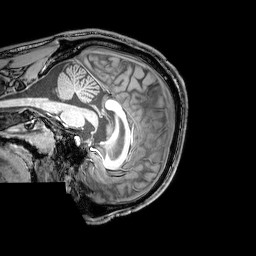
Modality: T1w
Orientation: sagittal
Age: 24
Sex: male
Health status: healthy
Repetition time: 0.081 s
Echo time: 0.037 s